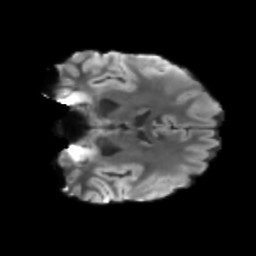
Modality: T2w
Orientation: coronal
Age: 19
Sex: female
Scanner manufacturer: siemens
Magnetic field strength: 3 T
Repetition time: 3.23 s
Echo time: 0.0892 s